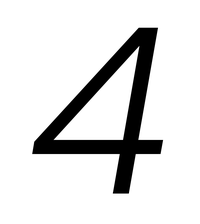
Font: Poppins-LightItalic